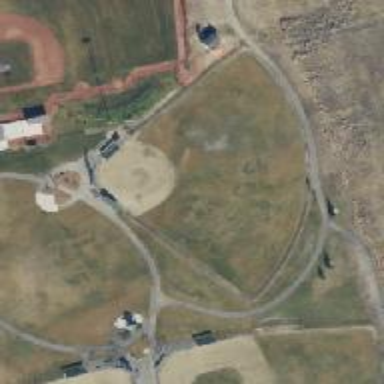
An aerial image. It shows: Baseball pitch for leisure and sports activities.